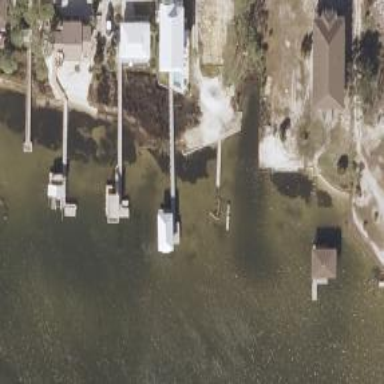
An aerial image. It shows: Man-made pier.